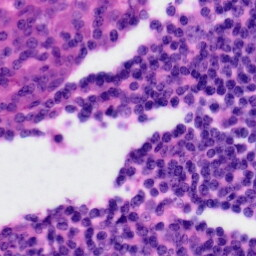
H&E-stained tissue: Tonsil